Chest X-ray:
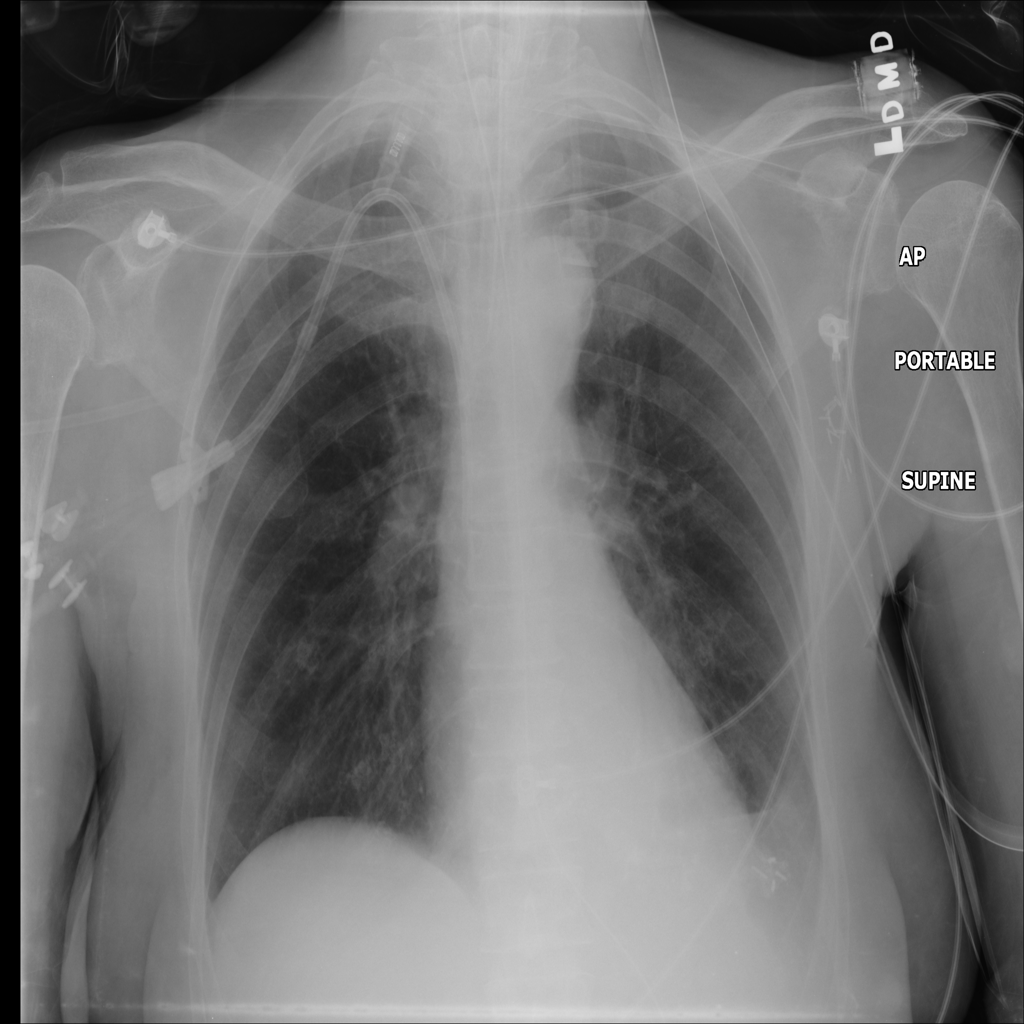
Findings: Calcification, Effusion
No abnormal finding: no